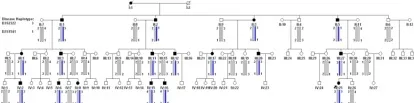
Pedigree and haplotype of cataract family. Four-generation pedigree, with autosomal dominant lamellar cataracts. Haplotyping shows segregation of two microsatellite markers on 3q21-q25. Squares and circles indicate males and females, respectively. Blackened symbols and bars denote affected status.
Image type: pathology (immunostaining)